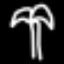
Label: palm tree